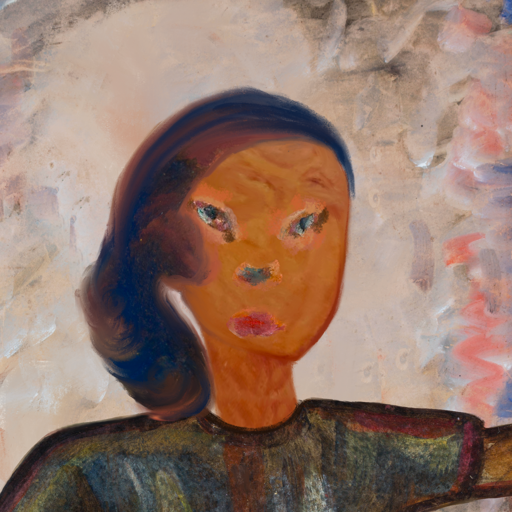
Background: Roy_Bahadur, Head And Neck Front: Pious_Lady, Face Front: Boggyland, Bust: Mosgoul, Hair Front: Mother_And_Son_Son, Head Accessory: Blank, Second Necklace: Blank, Necklace: Blank, Baby: Blank